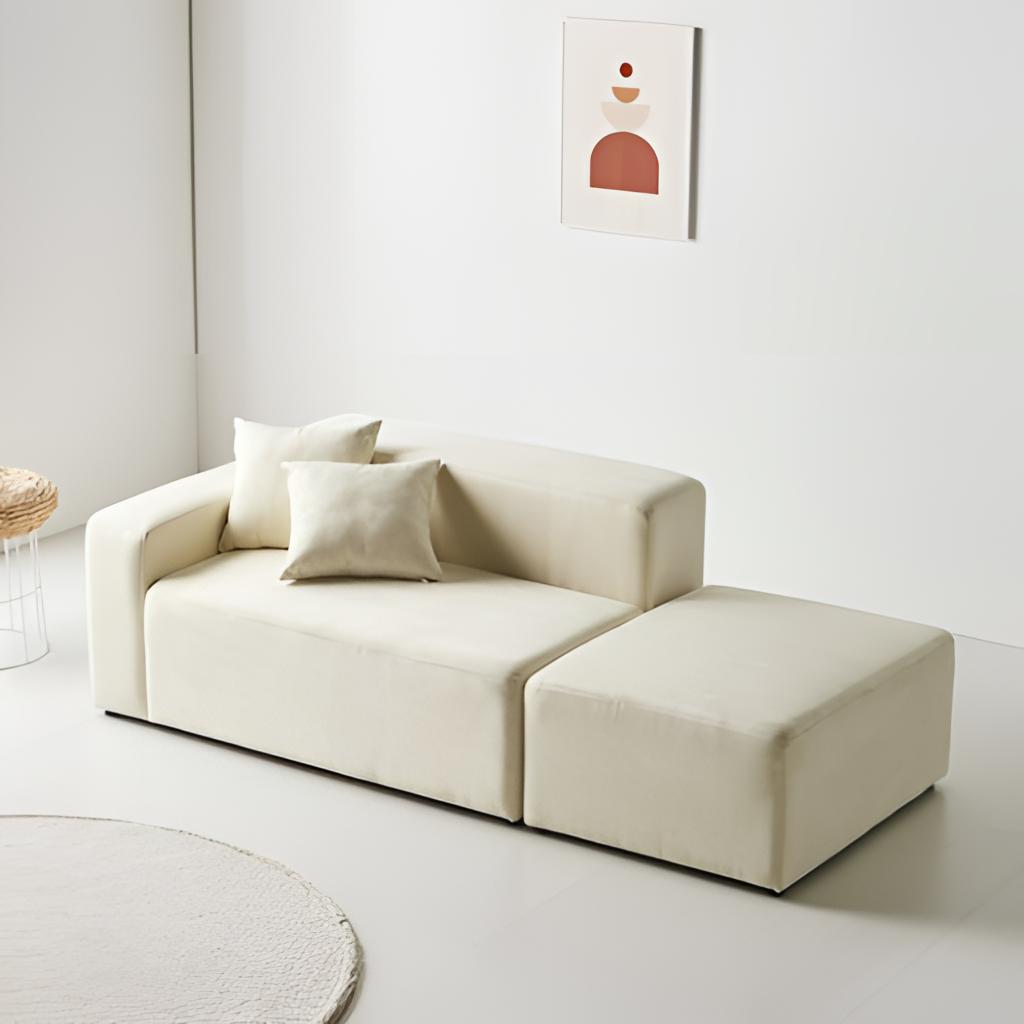
living room, fabric sectional sofa, tile flooring, with large square pattern, minimalist, white paint wallpaper, with solid pattern